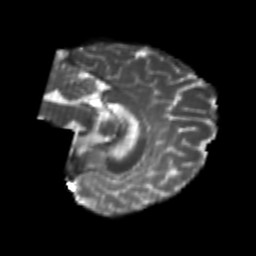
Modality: T2w
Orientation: sagittal
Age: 25
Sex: female
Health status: healthy
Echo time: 0.074 s